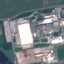
Land use / land cover class: Industrial